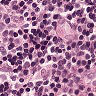
Metastatic tissue present: no